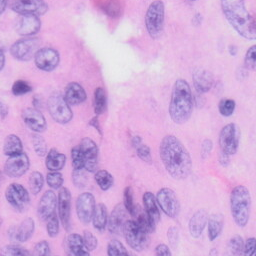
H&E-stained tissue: Skin